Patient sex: M
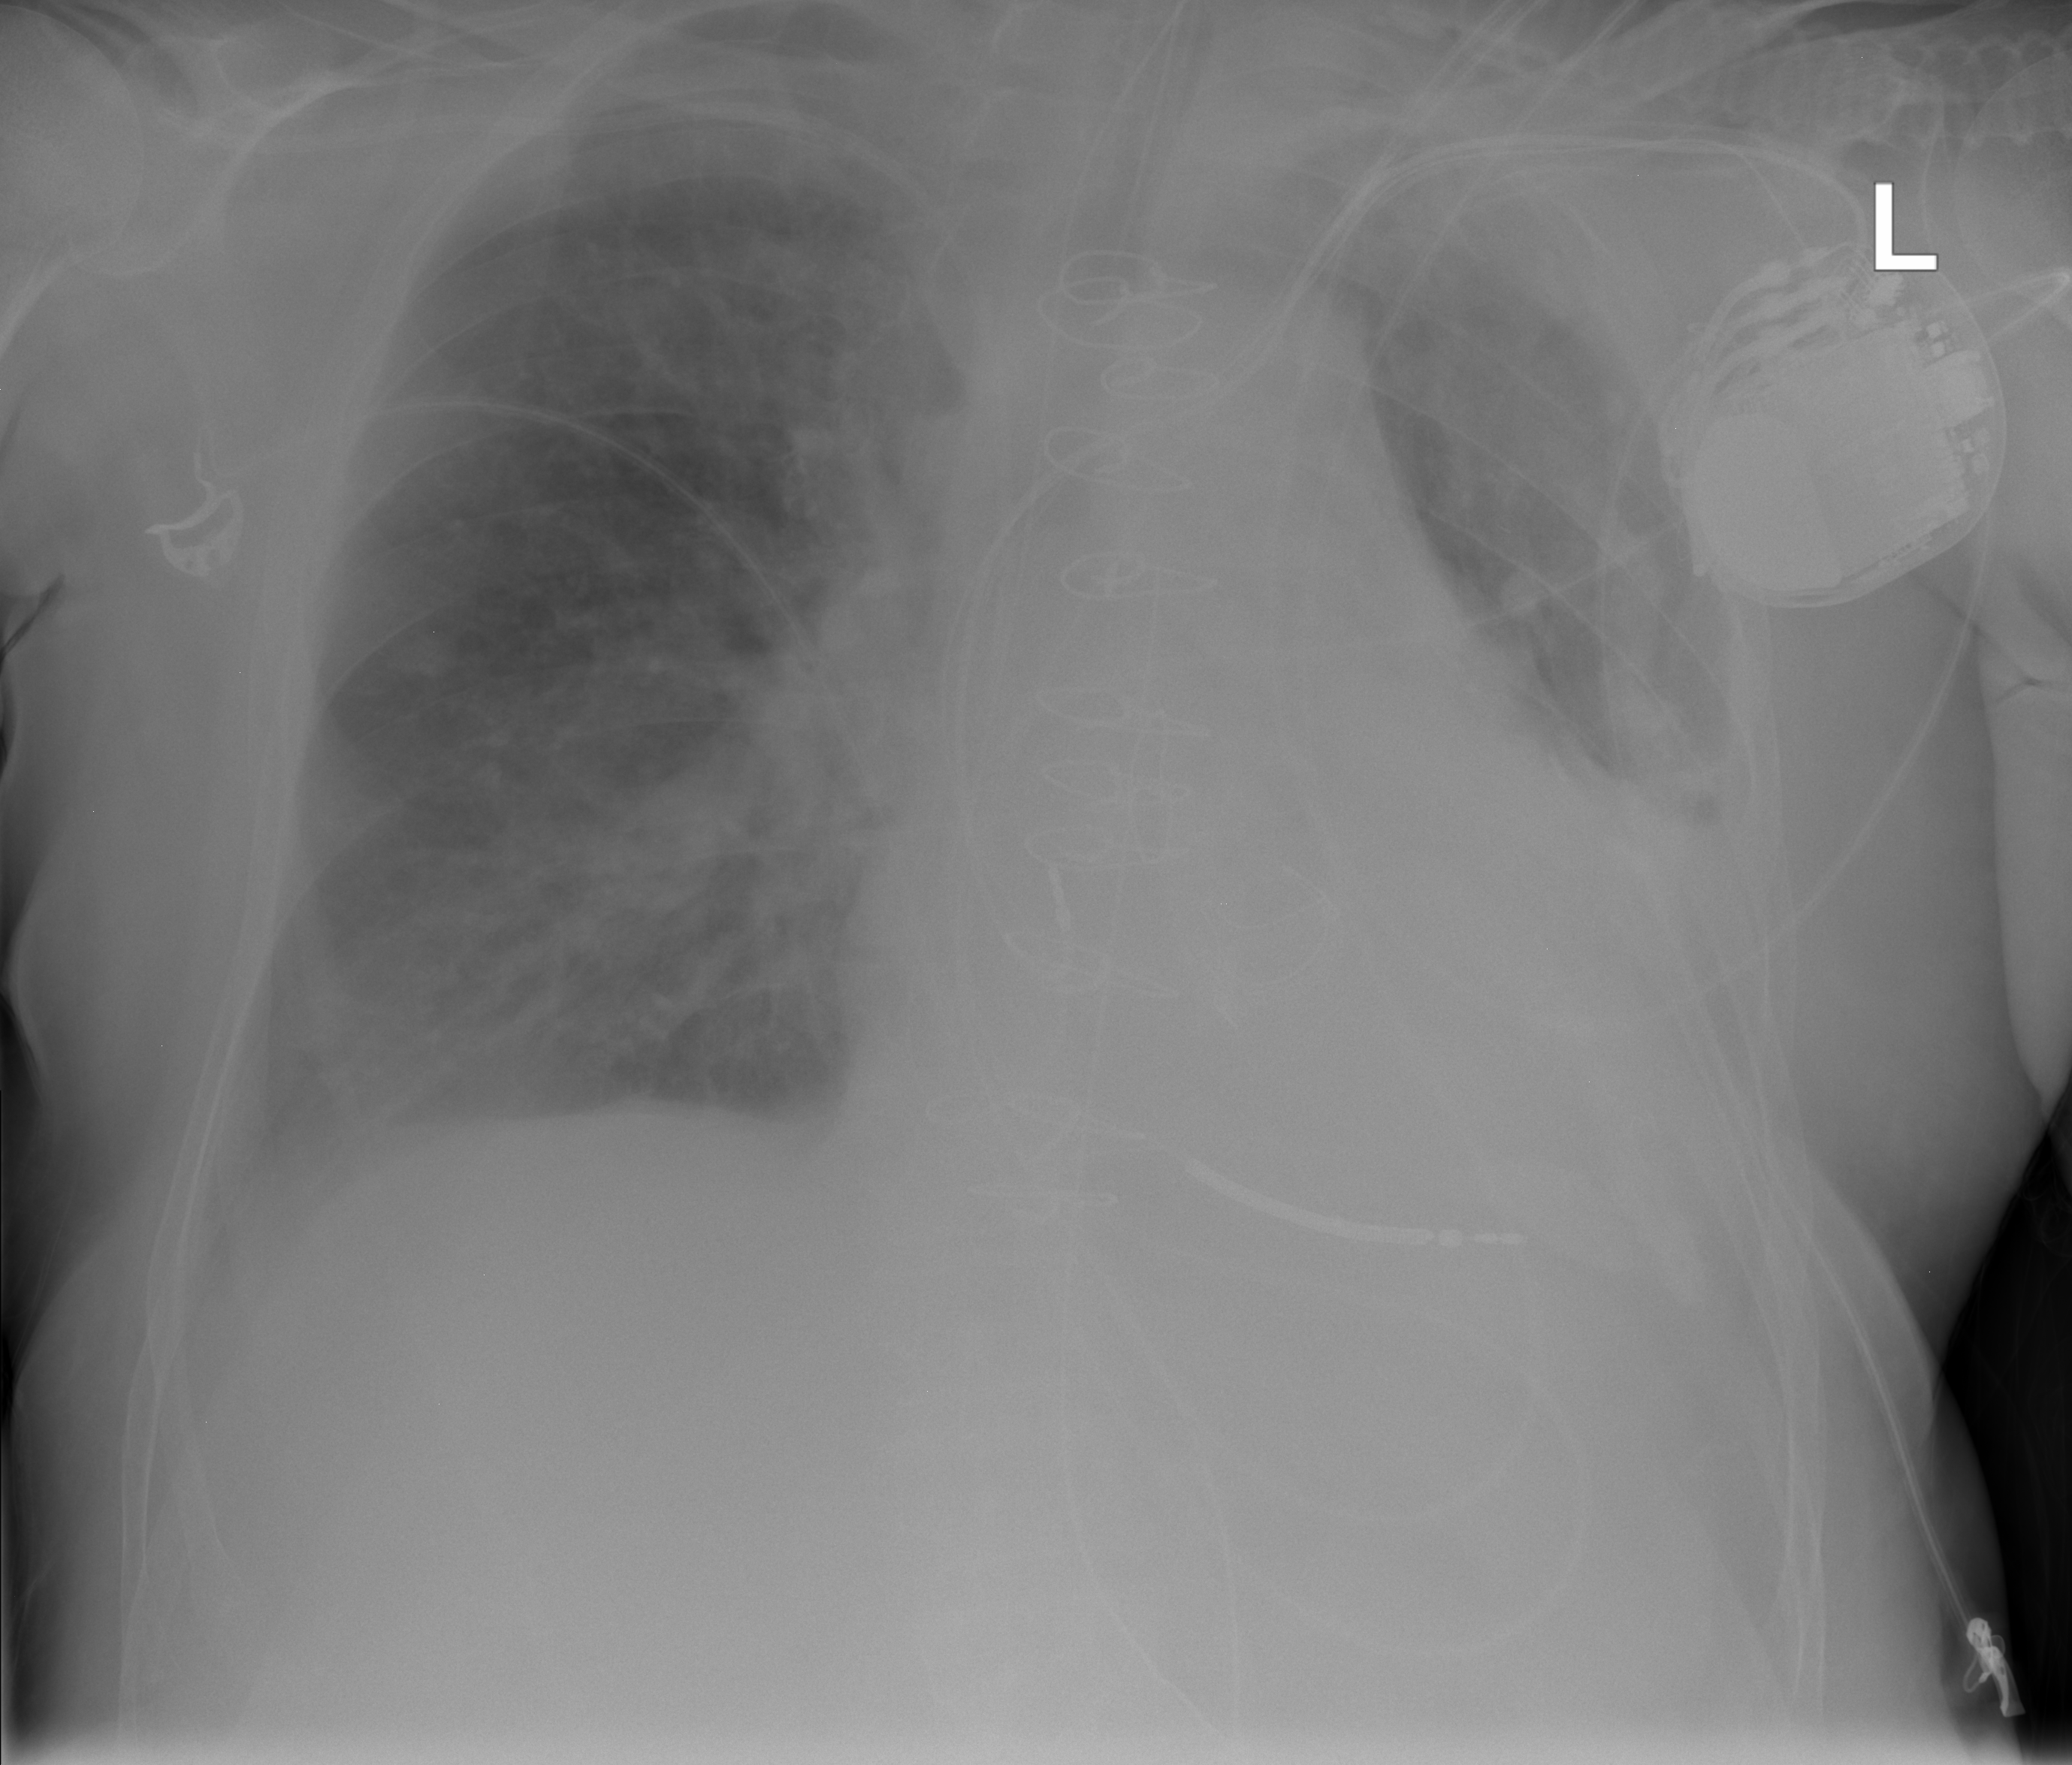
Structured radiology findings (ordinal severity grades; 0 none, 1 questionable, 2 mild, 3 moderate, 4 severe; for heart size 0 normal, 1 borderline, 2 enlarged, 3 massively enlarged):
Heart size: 2
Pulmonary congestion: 3
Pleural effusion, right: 1
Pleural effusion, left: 3
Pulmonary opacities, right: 2
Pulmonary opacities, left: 0
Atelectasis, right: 2
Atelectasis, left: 2